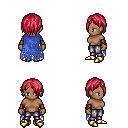
a pixel art fantasy rpg character, female body template, human, dark skin, blue tattered cape, metal pants, ruby red bangs hairstyle, cloth bracers, gold boots, four views (front, back, left, right), 2x2 character sprite sheet, small pixel art, hard edges, no anti-aliasing